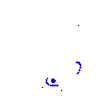
Particle: kaon